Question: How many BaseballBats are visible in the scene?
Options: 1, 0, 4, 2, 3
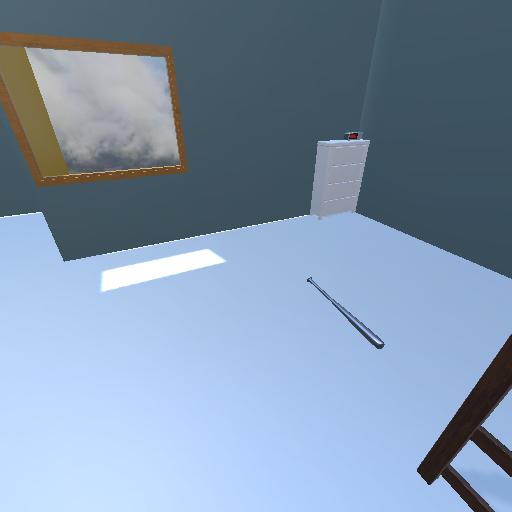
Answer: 1